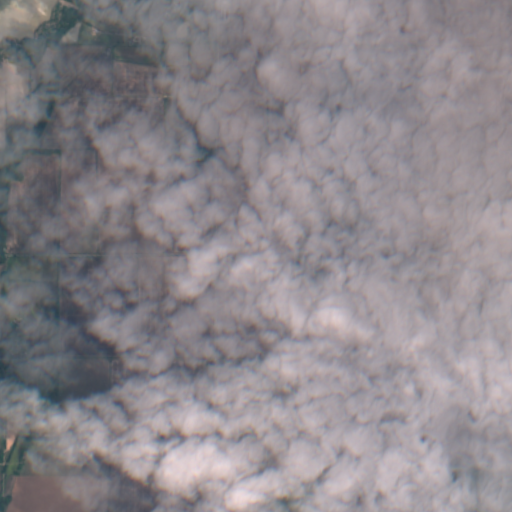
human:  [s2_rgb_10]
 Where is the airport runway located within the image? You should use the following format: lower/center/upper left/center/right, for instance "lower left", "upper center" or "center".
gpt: The airport runway is located in the upper center of the image.
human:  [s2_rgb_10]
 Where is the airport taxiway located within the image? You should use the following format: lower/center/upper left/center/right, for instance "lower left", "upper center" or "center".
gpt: The airport taxiway is located in the upper center of the image.
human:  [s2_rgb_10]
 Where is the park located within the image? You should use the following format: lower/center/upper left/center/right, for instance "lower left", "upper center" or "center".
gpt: The park is located in the upper left of the image.
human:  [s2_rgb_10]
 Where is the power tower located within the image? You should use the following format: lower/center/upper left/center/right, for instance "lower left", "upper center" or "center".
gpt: The power tower is located in the upper left of the image.
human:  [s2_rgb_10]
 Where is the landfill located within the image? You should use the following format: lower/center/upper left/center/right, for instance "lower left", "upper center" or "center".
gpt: There is no landfill in the image.